Field crop: tomato
Growth stage: 1
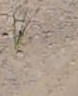
Species: cyperus